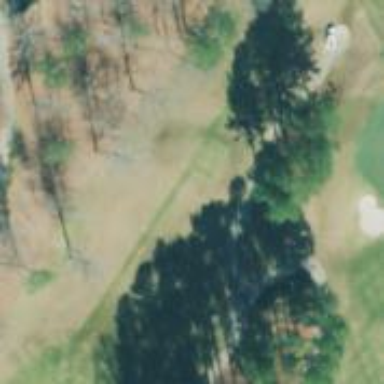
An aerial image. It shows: Path for golf carts.